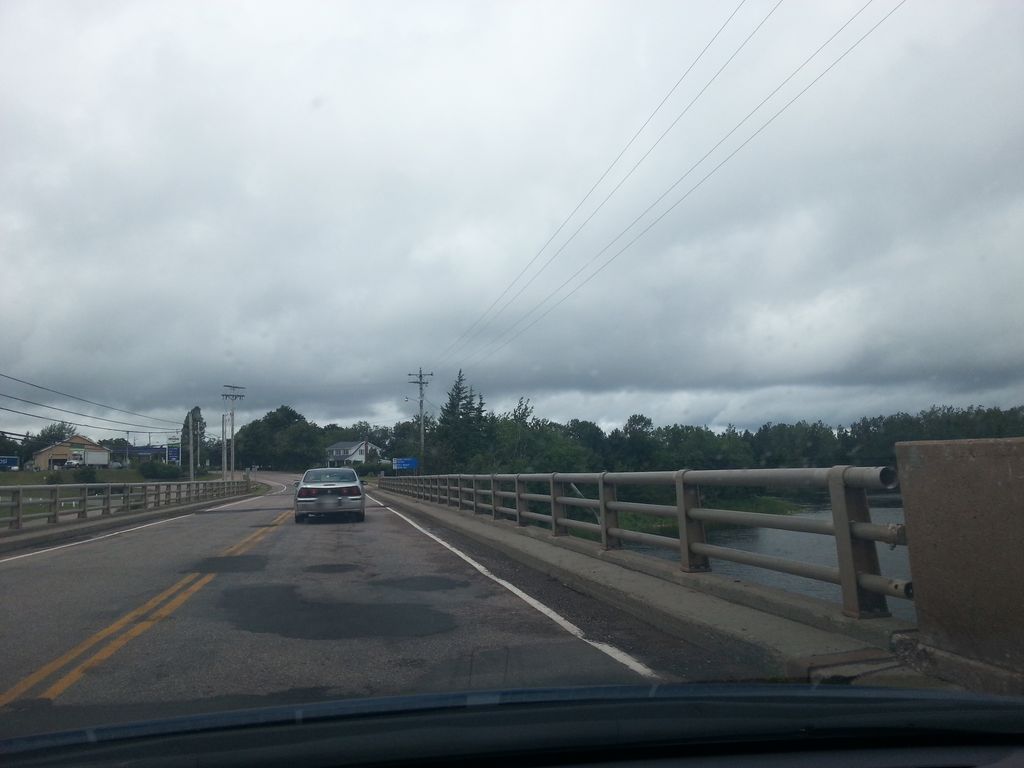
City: charlottetown